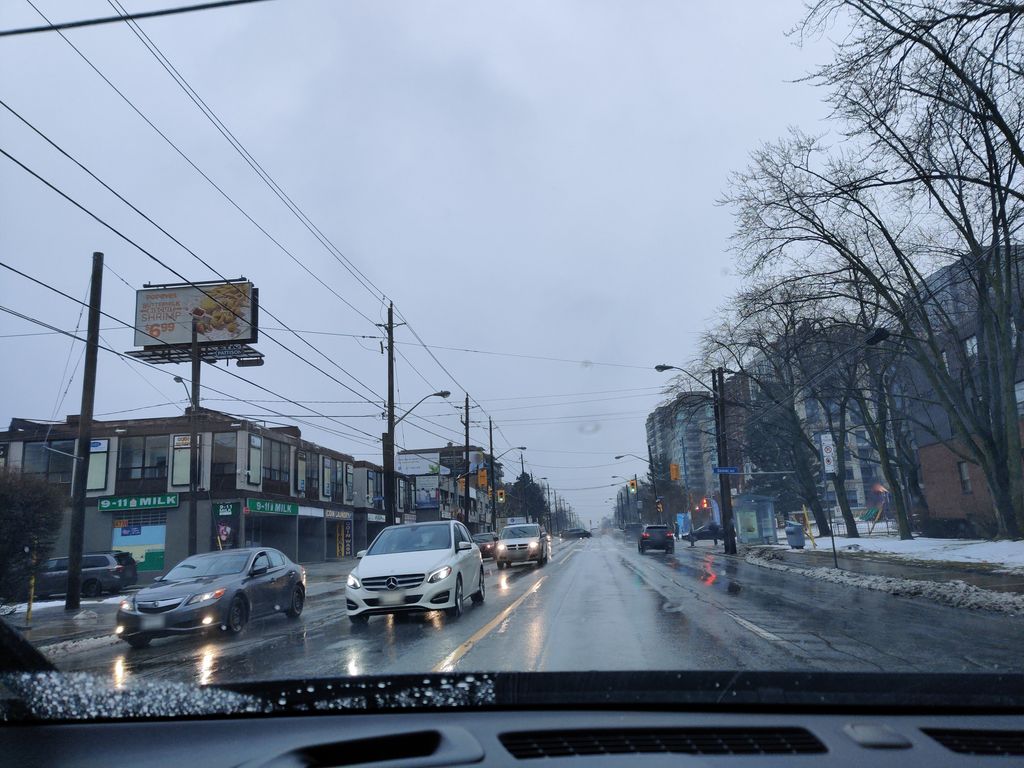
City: toronto